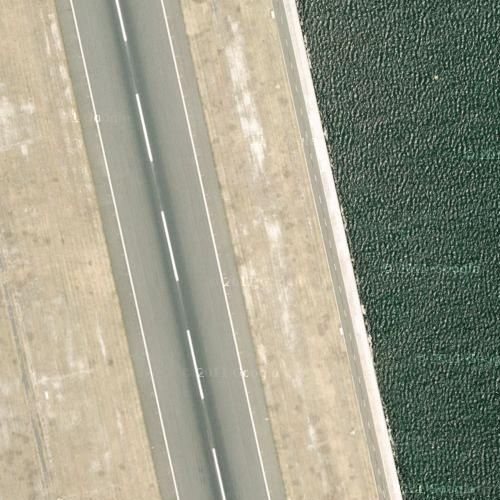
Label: sydney